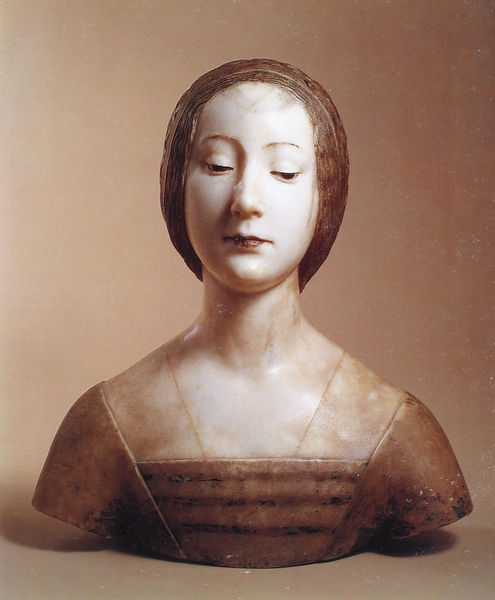
Titel: Frauenbüste (Isabella von Aragon?)
Künstler: Francesco Laurana
Institution: Wien, Kunsthistorisches Museum
Schlagwörter: haut, ausschnitt, frau, frisur, haar, hell, kleid, marmor, mund, nase, stirn, weiss, blick, dame, tuch, augen, gesicht, hals, haare, kinn, lippen, schultern, skulptur, magd, kette, streng, brauen, büste, streifen, geschlossen, lider, unten, torso, königin, alabaster, heillige, reliqiue, aausschnitt